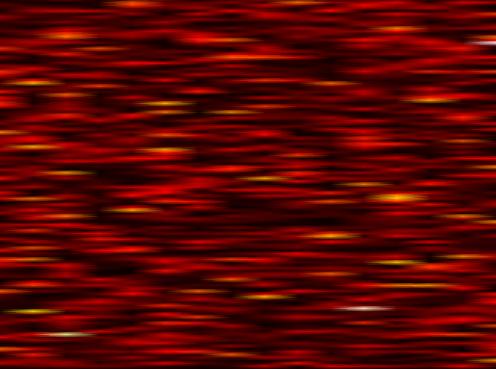
Label: FOFDM